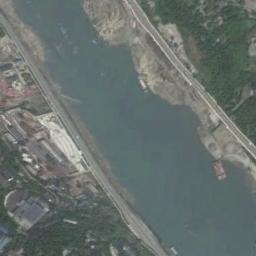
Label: river